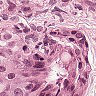
Metastatic tissue present: yes